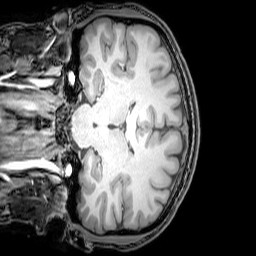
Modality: T1w
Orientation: coronal
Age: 21
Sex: male
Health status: healthy
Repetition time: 0.081 s
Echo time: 0.037 s